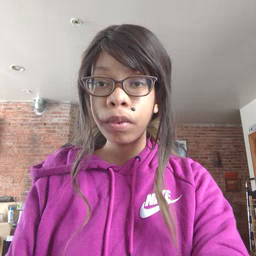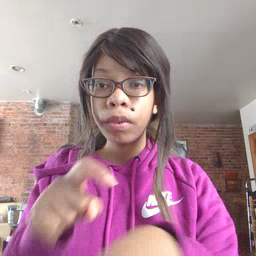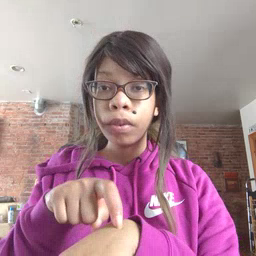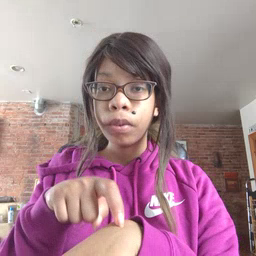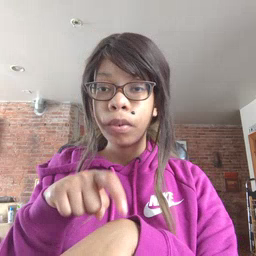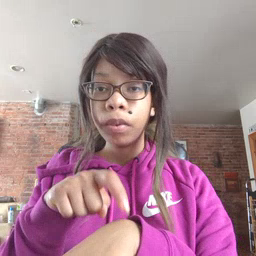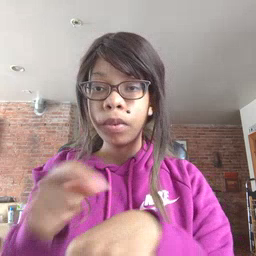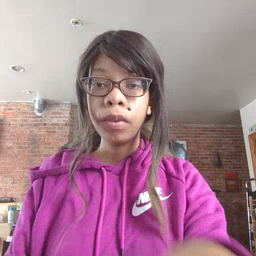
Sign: time